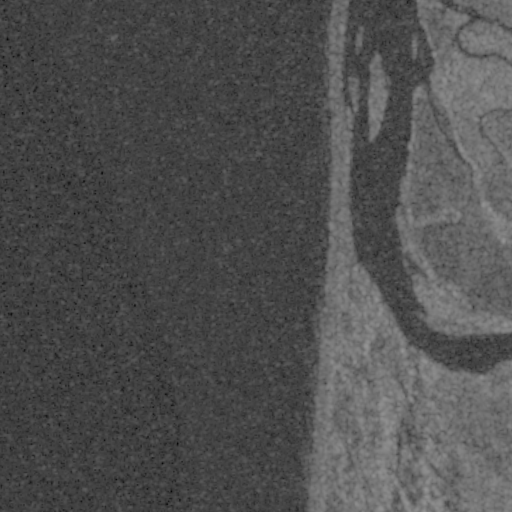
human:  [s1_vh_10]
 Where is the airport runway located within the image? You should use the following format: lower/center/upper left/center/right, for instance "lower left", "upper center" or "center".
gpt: The airport runway is located in the upper right of the image.
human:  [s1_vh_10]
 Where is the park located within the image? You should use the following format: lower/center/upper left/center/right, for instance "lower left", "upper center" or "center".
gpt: The park is located in the lower right of the image.
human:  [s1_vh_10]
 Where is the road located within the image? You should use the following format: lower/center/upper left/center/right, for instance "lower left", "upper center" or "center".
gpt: The road is located in the right of the image.
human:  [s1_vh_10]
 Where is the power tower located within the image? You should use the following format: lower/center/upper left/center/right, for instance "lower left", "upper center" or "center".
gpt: There is no power tower in the image.

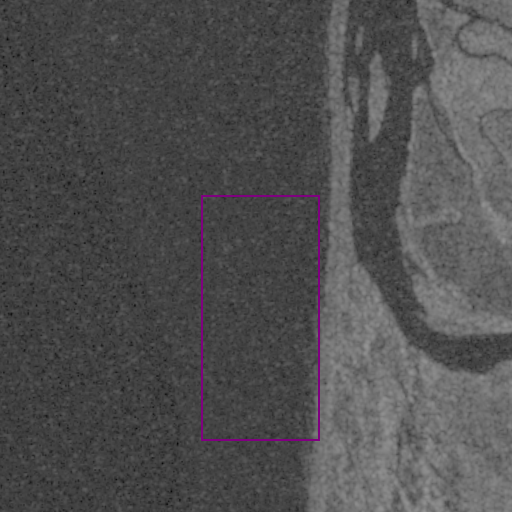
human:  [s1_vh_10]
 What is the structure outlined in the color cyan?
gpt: There is no cyan outline.
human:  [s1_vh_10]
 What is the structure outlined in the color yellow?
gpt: There is no structure outlined in yellow.